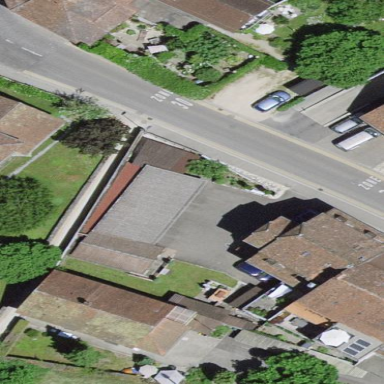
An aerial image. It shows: Garage.